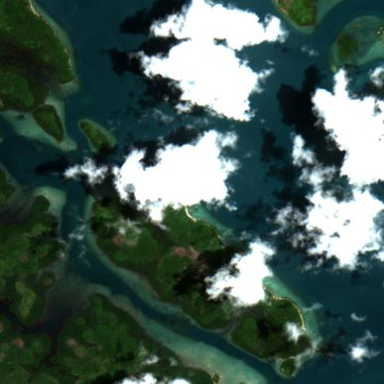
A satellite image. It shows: Island with natural coastline.